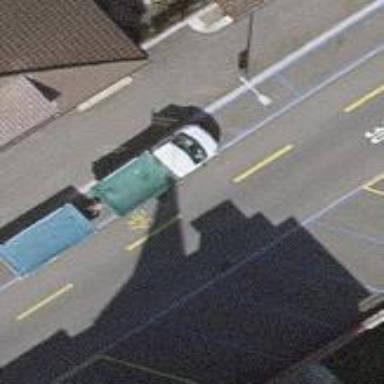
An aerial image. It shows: Street-side parking area.